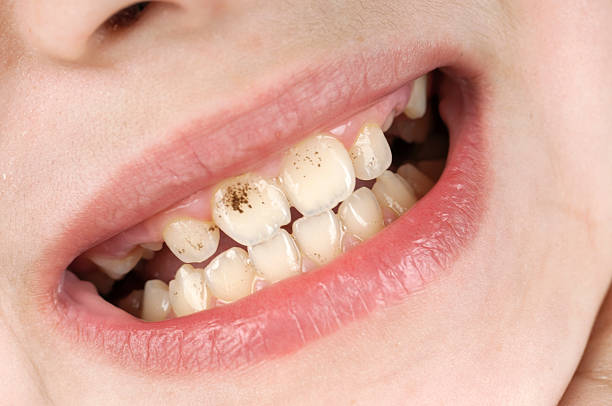
Condition: Tooth Discoloration